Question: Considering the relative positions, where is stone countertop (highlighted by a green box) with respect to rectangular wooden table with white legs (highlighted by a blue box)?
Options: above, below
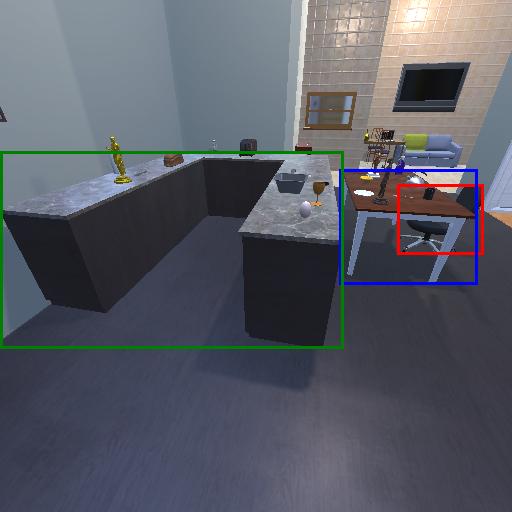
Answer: above